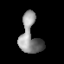
Tissue: lung
Cell type: T cells
Senescence score: 0.2431
Nuclear area (px): 697
Mean DAPI intensity: 142.44